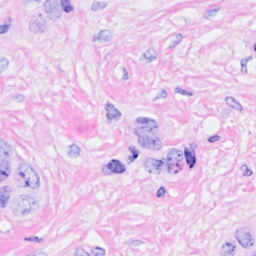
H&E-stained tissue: Breast